Current action and preconditions to check: trajectory_clear

Your task: For each precondition in the list above, predict whether it will hold at this action.

Consider the current scene as observed from the mobile robot's camera, and analyze the predicted future states of all dynamic agents (e.g., people, animals, vehicles, or any moving entities) within the NEXT SECOND.

IMPORTANT: Only answer "very likely" if you are absolutely certain—based on strong, clear evidence—that a dynamic agent will violate the precondition in the predicted future state. Do NOT answer "very likely" for unlikely, ambiguous, or low-probability risks.

Ask yourself for each precondition: Is there a high probability, with clear and convincing evidence, that the predicted future states of any dynamic agent will interfere with the predicted future state of the currently executing action within the NEXT SECOND, causing that precondition to fail?

Assess the risk level based on these predictions. Use "likely" or "very likely" if motions create a clear risk of interference.

Use "neutral" or "improbable" if agents are nearby but their predicted paths are clearly diverging or non-conflicting.

Failure Risk Categories: "very improbable", "improbable", "neutral", "likely", "very likely"

Answer Format: Output ONLY the probability_of_failure value from these categories: "very improbable", "improbable", "neutral", "likely", "very likely"

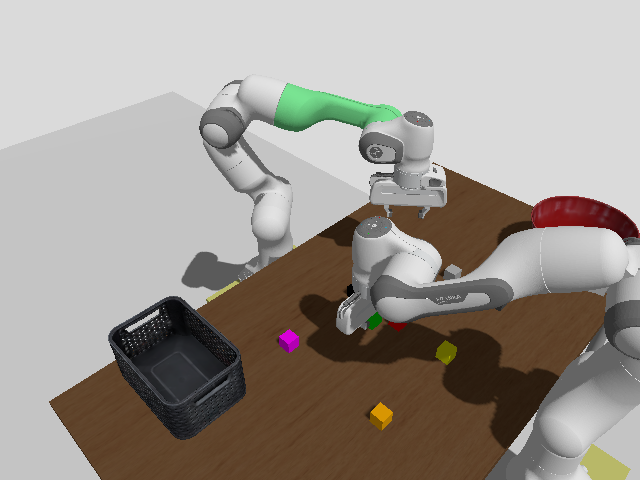

Answer: very improbable